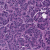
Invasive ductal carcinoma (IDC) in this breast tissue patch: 1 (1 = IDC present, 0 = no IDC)